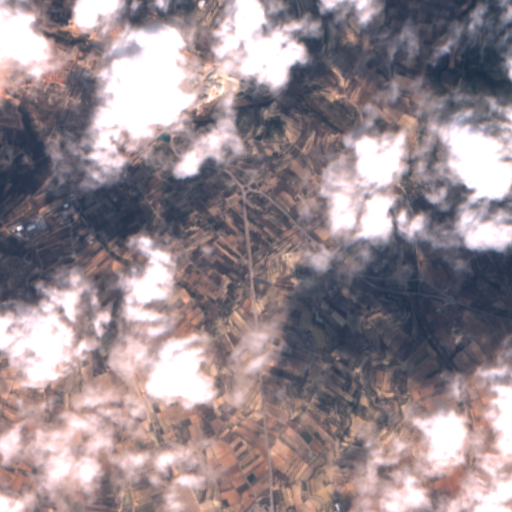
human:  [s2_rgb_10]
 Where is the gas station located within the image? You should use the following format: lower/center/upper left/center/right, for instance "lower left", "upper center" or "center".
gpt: The gas station is located in the upper left of the image.
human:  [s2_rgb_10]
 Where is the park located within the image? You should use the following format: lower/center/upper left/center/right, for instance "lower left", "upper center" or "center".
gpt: The park is located in the upper left of the image.
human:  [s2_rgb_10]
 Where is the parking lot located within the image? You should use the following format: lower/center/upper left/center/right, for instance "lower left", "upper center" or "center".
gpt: The parking lot is located in the upper left of the image.
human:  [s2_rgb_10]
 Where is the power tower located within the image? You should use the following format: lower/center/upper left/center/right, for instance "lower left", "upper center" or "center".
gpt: The power tower is located in the upper right of the image.
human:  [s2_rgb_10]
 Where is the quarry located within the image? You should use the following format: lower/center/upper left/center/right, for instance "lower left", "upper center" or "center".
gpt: The quarry is located in the upper left of the image.
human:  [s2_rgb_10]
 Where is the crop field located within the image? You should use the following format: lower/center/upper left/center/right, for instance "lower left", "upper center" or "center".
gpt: There is no crop field in the image.